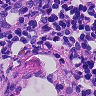
Metastatic tissue present: no